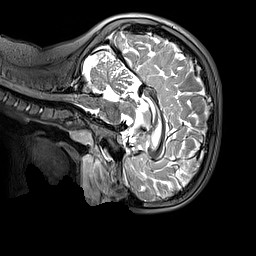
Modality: T2w
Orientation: sagittal
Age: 10
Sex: female
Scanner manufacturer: siemens
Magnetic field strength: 3 T
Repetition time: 3.2 s
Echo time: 0.408 s